Question: I have a sticky application and i cant use IP spoofing or things like that. So I get No HTTP response code error in the long run.
I want jmeter to ignore this error particular error but be capable of calculating other HTTP error such as 429 Too Many Requests , 404 Not Found, 5xx errors and so on and on. However how to make jmeter able to just ignore one particular error.
The following is my error i am getting, I need a way so that jmeter ignores this error but carries on calculating other types of error.
Pic:

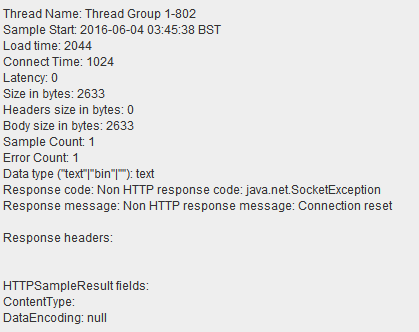
Answer: Not sure why you need it, maybe you just need to follow steps from <URL> wiki page, but here you go:
1. Add Beanshell Listener to your Test Plan
2. Put the following code into the Beanshell Listener's "Script" area: if (sampleResult.getResponseMessage().equals("Non HTTP response message: Connection reset")) {
sampleResult.setSuccessful(true);
}
'sampleResult' is a shorthand to <URL> class instance which provides extended read/write access to all appropriate methods and fields.
See JavaDoc for more information and <URL> article for comprehensive guide on using JMeter and Java API from Beanshell test elements in your JMeter test